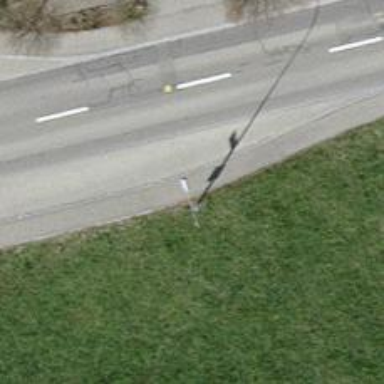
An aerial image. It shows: Bus stop with platform for public transport.